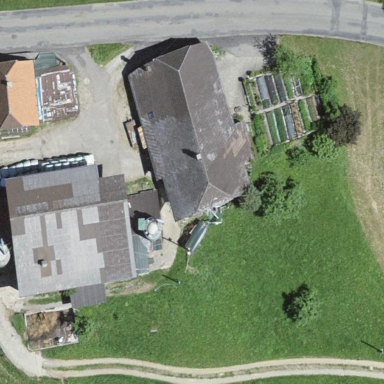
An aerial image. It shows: Farm building.